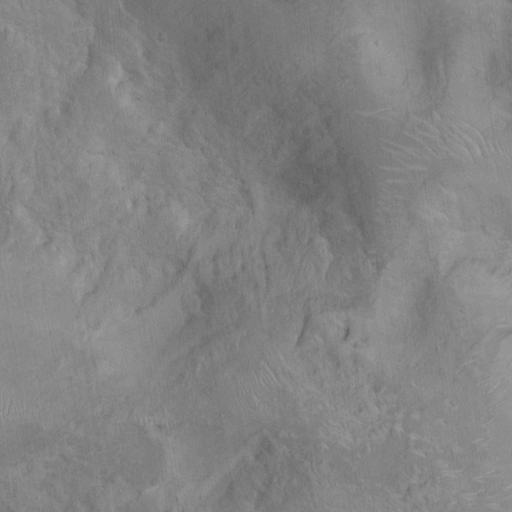
Classes present: Background, Cone